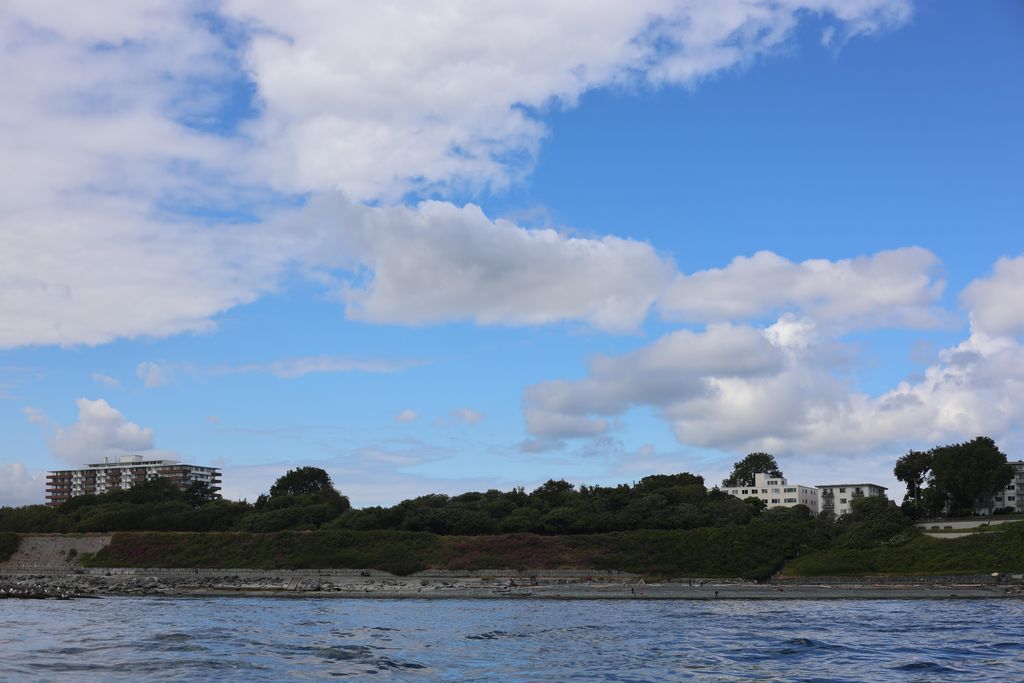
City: victoria